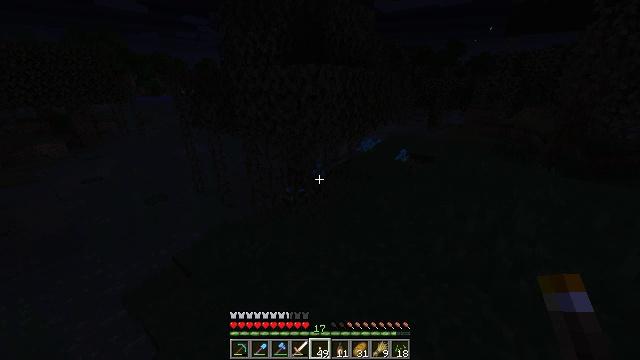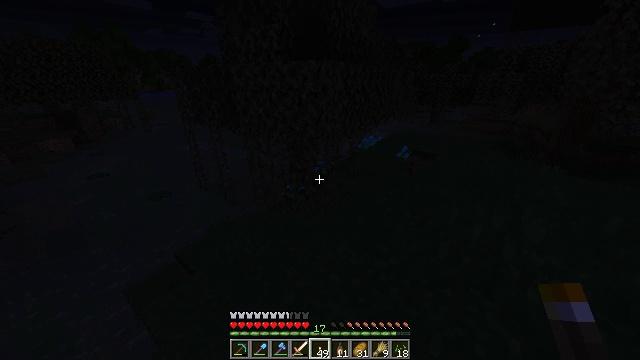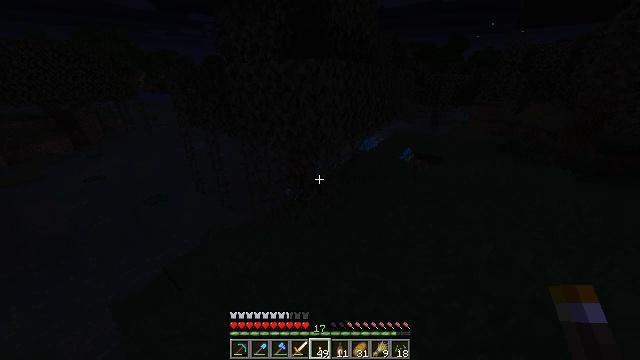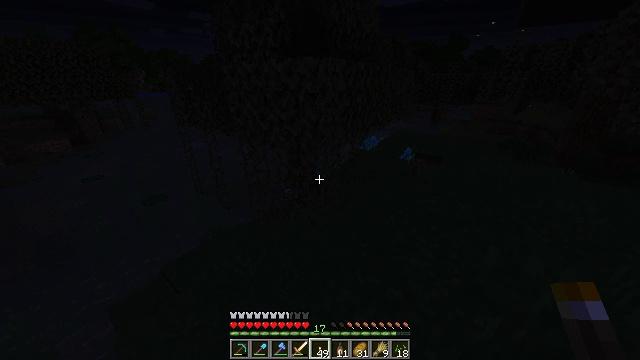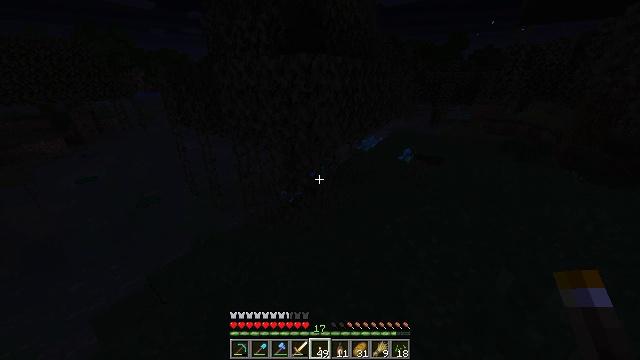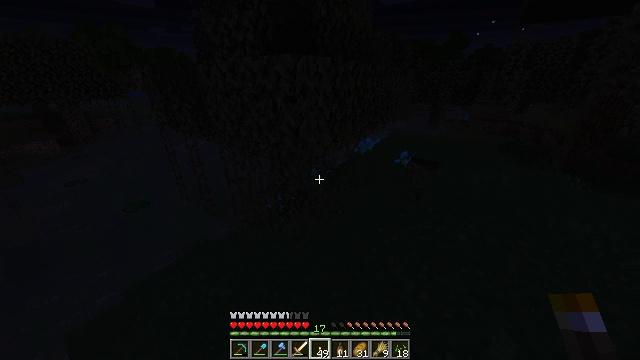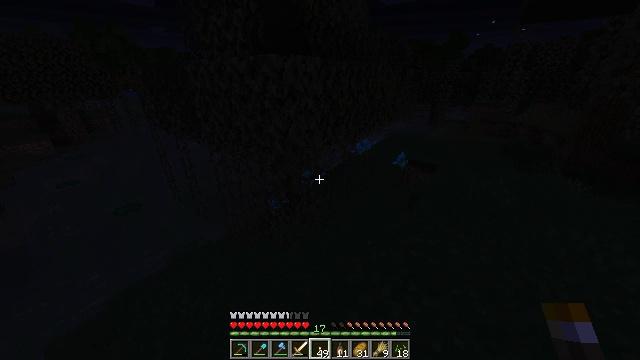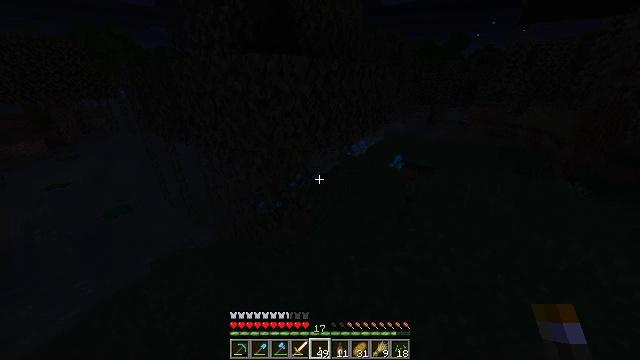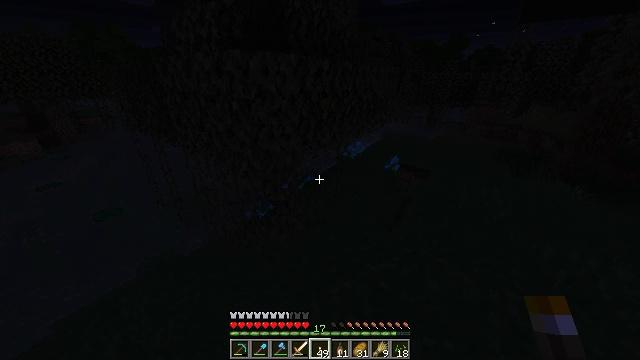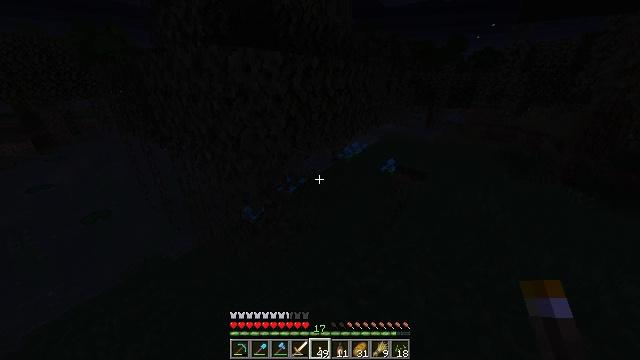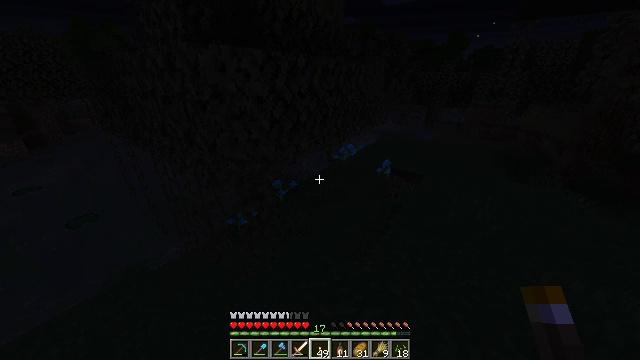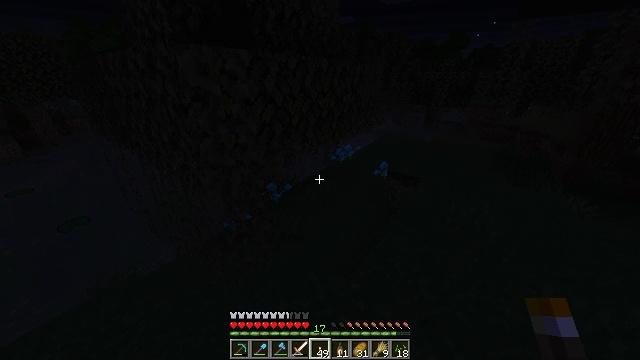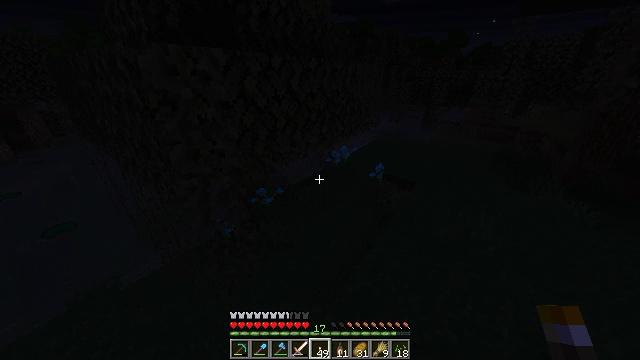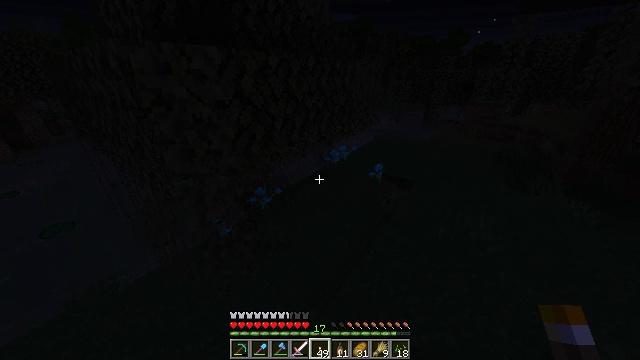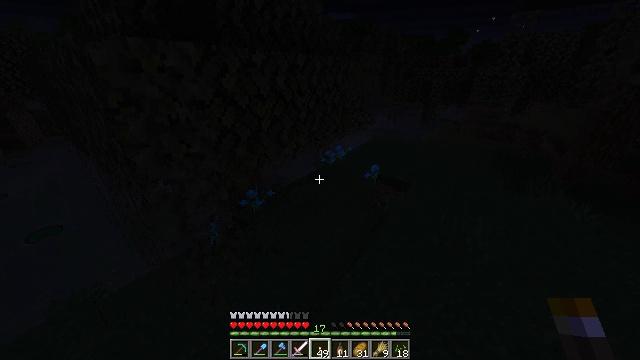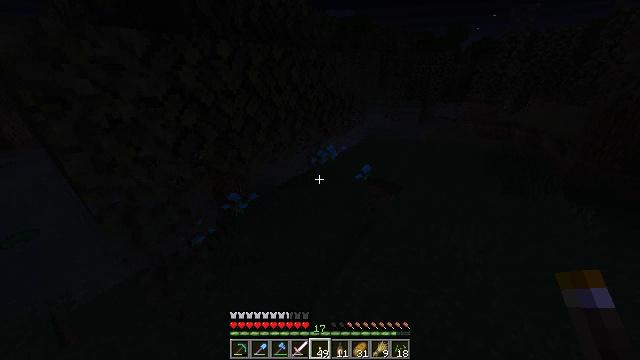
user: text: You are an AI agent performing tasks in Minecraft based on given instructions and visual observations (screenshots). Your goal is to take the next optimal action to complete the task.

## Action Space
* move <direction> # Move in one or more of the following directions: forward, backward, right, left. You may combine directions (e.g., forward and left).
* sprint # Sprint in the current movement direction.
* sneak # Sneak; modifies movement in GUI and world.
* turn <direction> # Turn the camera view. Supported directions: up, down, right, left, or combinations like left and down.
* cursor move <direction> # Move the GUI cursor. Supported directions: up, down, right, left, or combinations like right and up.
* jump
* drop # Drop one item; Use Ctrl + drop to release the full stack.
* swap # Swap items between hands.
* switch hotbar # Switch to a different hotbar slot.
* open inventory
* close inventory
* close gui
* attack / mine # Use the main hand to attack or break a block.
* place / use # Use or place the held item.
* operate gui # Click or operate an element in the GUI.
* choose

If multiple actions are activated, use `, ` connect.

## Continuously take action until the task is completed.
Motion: motion action
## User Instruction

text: Collect blue orchid by hitting it.
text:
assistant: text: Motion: move forward, sprint, turn down
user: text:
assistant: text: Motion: move forward, sprint
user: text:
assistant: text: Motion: move forward and move right, sprint
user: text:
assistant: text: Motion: move forward and move right, sprint
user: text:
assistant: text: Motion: move forward and move right, sprint
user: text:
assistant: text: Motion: move forward and move right, sprint
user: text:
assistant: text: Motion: move forward and move right, sprint
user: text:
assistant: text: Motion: move forward and move right, sprint
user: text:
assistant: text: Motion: move forward and move right, sprint
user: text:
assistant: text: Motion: move forward and move right, sprint
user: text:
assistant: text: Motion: move forward and move right, sprint
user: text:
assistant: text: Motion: move forward and move right, sprint
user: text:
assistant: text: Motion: move forward and move right, sprint
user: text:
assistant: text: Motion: move forward and move right, sprint
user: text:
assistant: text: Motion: move forward and move right, sprint
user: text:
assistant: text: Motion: move forward, sprint
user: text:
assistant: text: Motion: move forward, sprint
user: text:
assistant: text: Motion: move forward, sprint
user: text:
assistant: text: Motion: move forward, sprint, turn left and down
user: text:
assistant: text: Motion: move forward, sprint, turn left and down
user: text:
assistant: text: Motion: move forward, sprint, turn left and down
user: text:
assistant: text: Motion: move forward, sprint, turn left and down
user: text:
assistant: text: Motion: move forward, sprint
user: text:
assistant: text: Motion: move forward, sprint
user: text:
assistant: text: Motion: move forward, sprint, turn right and up
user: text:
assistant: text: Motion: move forward, sprint, turn right and up
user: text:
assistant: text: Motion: move forward, sprint, turn right and up
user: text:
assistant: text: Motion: move forward, sprint, turn right and up
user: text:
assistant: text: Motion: move forward, sprint, turn right and up
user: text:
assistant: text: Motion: move forward, sprint